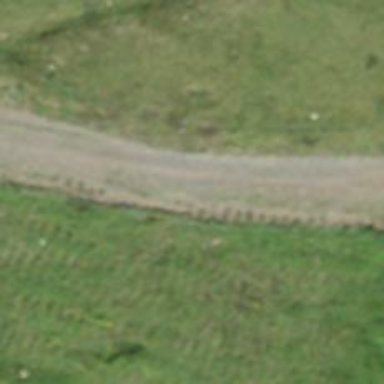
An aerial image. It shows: Gravel track with grade 2 tracktype.